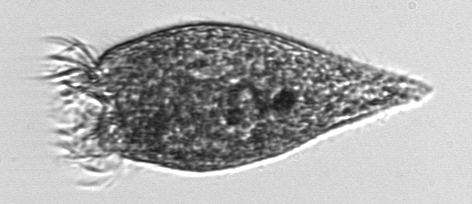
Label: Strombidium_conicum